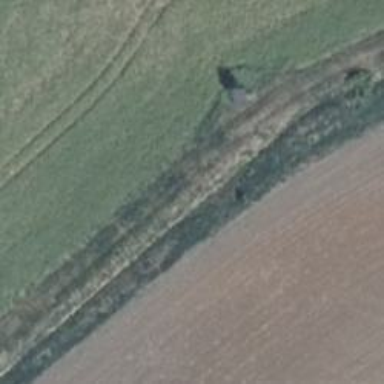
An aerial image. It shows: Grassy track with grade 5 track type.